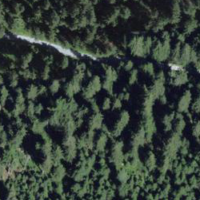
EUNIS habitat code: 45
Species observed at this site:
Dendrocopos major
Lophophanes cristatus